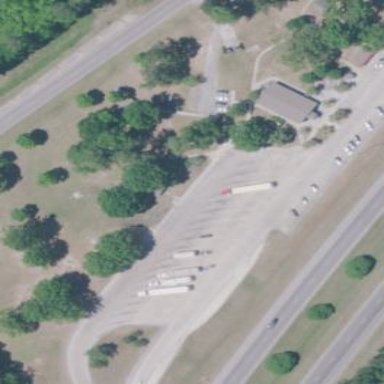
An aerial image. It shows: Rest area on the road.